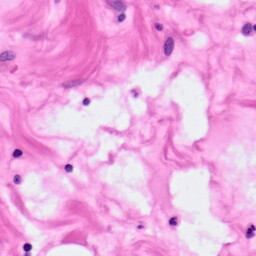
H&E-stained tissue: Pancreatic